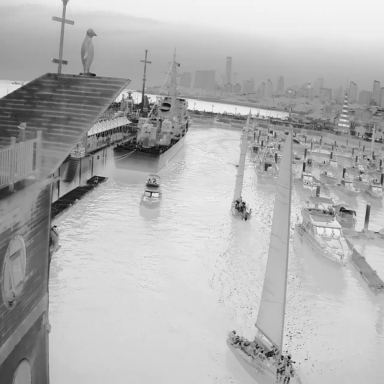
There are 20 objects shown in the infrared image, including four sailboats, and 16 canoes.